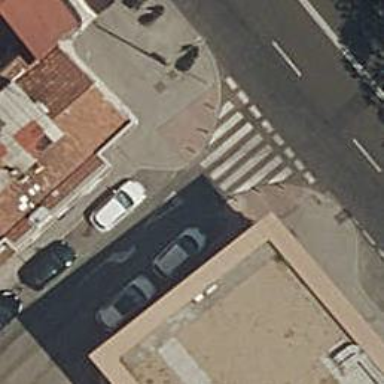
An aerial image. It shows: Marked crossing on the road.